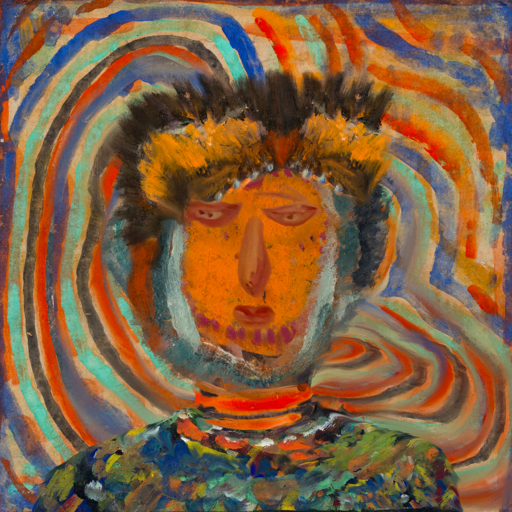
Background: Sisters, Head And Neck Front: Doll, Face Front: Pious_Lady, Bust: An_Impression, Hair Front: Boggyland, Head Accessory: Gypsy_Queen, Second Necklace: Blank, Necklace: Experience, Baby: Blank